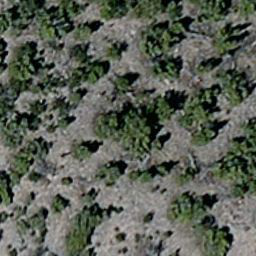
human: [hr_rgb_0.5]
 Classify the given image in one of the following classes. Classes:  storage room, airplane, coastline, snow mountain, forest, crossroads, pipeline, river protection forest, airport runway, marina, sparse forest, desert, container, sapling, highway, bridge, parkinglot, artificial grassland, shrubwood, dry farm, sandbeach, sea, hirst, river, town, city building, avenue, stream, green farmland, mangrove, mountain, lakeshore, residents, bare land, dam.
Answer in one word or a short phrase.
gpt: sparse forest